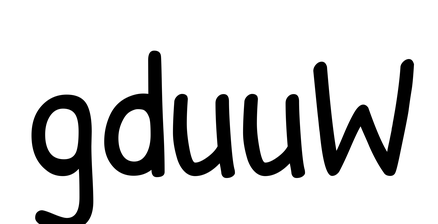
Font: PatrickHand-Regular